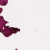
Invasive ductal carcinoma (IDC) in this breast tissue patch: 0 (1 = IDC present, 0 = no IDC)